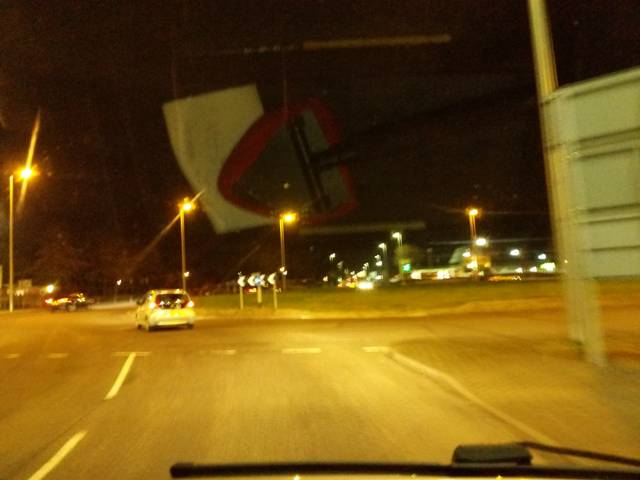
Region: United Kingdom
Coordinates: 53.452, -2.743